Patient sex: F
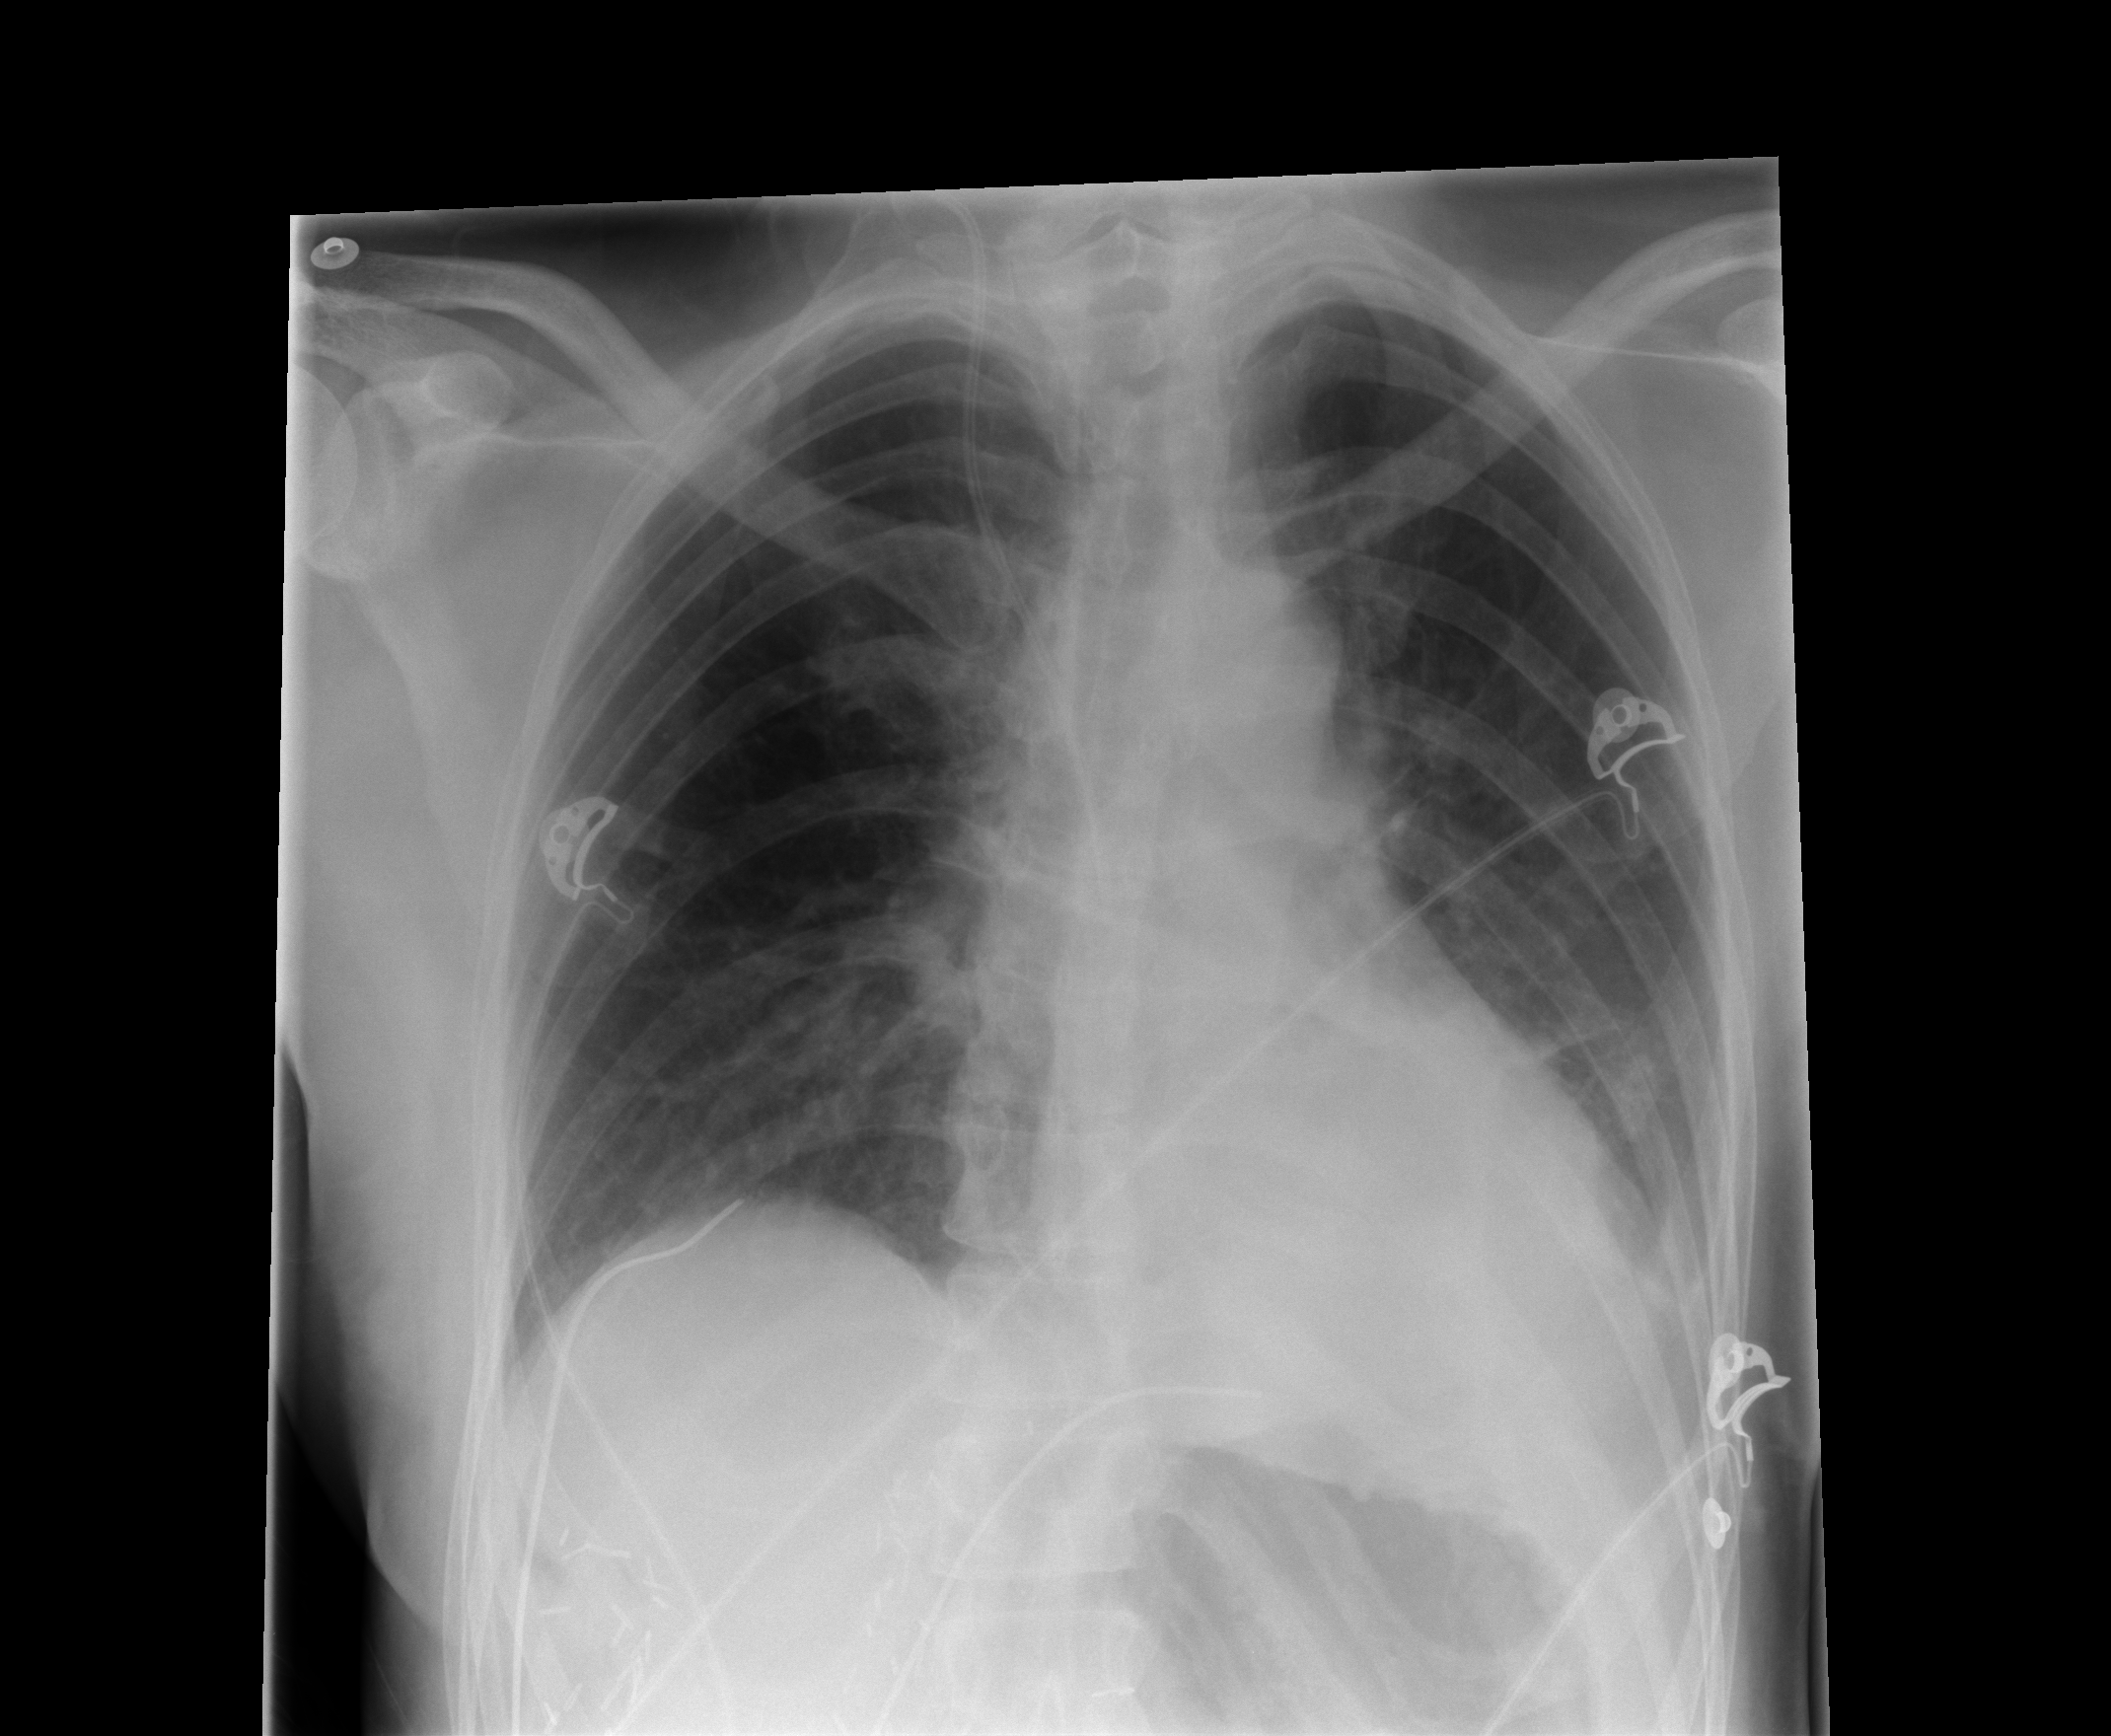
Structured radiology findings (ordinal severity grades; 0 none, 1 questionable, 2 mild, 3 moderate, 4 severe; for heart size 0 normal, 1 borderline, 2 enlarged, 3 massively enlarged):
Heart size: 2
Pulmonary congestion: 0
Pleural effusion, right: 0
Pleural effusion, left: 2
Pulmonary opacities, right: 0
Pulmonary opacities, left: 0
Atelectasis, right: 0
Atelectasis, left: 0